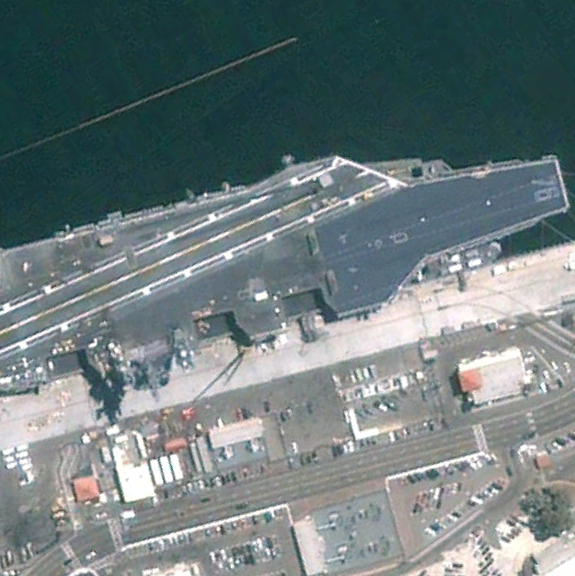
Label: aircraft_carrier